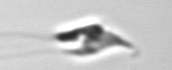
Label: Chrysochromulina_lanceolata